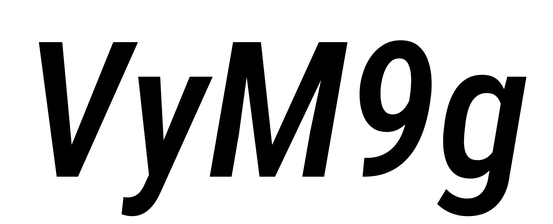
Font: Roboto-Italic_Condensed_Medium_Italic